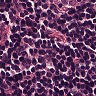
Metastatic tissue present: no